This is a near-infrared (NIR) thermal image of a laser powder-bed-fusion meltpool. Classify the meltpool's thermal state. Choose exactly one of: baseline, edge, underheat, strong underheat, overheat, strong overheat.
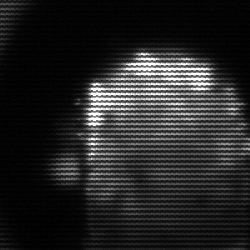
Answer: baseline